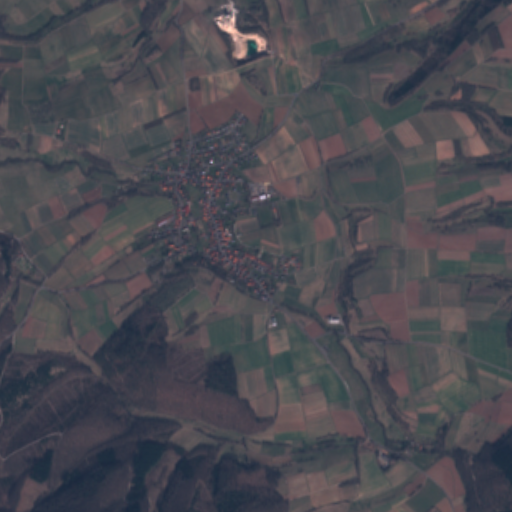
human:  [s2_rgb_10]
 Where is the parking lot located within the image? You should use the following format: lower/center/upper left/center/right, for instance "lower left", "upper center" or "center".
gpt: The parking lot is located in the center left of the image.
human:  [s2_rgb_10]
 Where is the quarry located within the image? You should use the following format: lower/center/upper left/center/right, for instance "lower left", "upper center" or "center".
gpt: The quarry is located in the upper center of the image.
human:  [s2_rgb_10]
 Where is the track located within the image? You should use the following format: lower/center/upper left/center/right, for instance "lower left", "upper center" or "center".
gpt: There is no track in the image.